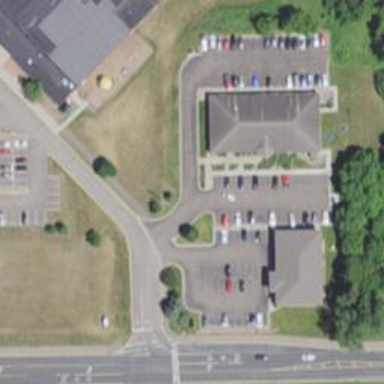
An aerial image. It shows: Veterinary facility.